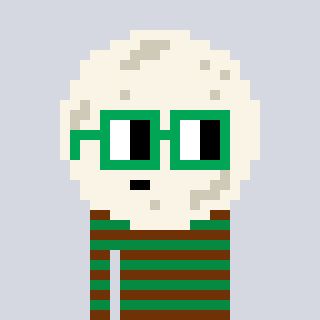
a pixel art character with square green glasses, a moon-shaped head and a green-colored body on a cool background